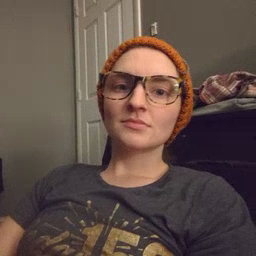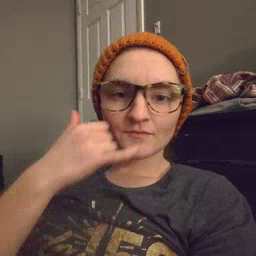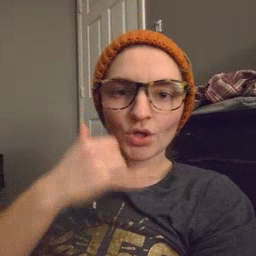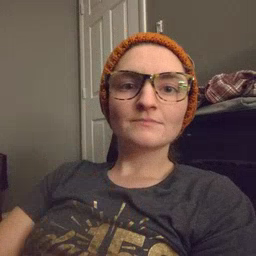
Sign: callonphone